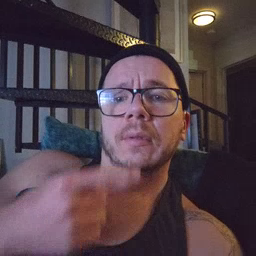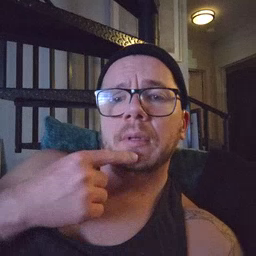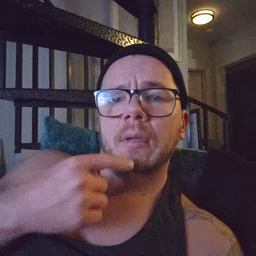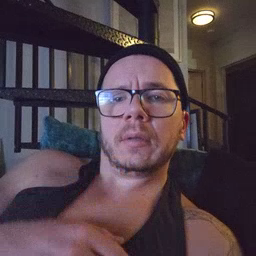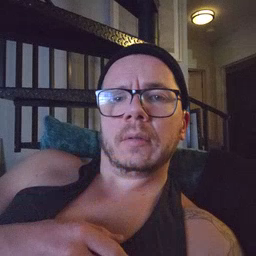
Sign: say